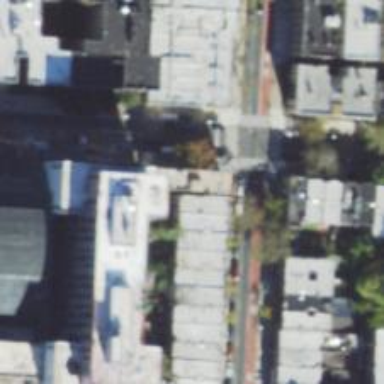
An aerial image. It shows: Arts centre.